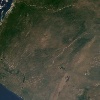
Label: land